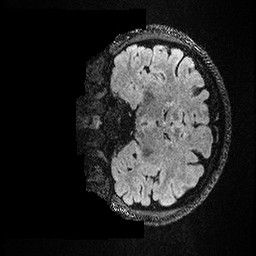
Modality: FLAIR
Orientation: coronal
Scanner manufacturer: ge
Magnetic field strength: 3 T
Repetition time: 4.802 s
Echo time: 0.1165 s